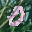
Label: 0